Question:
add an object of type collection view then make a proper connection through collection inspector.
in .h file
'''
IBOutlet UICollectionView *myCollection;
'''
in viewdidload
'''
myCollection.delegate = self;
myCollection.dataSource = self;
'''
and the data source / delegate methods are :
'''
- (NSInteger)collectionView:(UICollectionView *)collectionView numberOfItemsInSection: (NSInteger)section
{
return 15;
}
// The cell that is returned must be retrieved from a call to - dequeueReusableCellWithReuseIdentifier:forIndexPath:
- (UICollectionViewCell *)collectionView:(UICollectionView *)collectionView cellForItemAtIndexPath:(NSIndexPath *)indexPath
{
UICollectionViewCell * cell = [collectionView dequeueReusableCellWithReuseIdentifier:@"CellID" forIndexPath:indexPath];
cell.backgroundColor=[UIColor greenColor];
return cell;
}
- (CGSize)collectionView:(UICollectionView *)collectionView layout: (UICollectionViewLayout*)collectionViewLayout sizeForItemAtIndexPath:(NSIndexPath * )indexPath
{
return CGSizeMake(100, 100);
}
-(void)collectionView:(UICollectionView *)collectionView didDeselectItemAtIndexPath: (NSIndexPath *)indexPath
{
}
'''
getting this error
'''
could not dequeue a view of kind: UICollectionElementKindCell with identifier CellID - must register a nib or a class for the identifier or connect a prototype cell in a storyboard'
'''
what should i do now... please help me to resolve it..
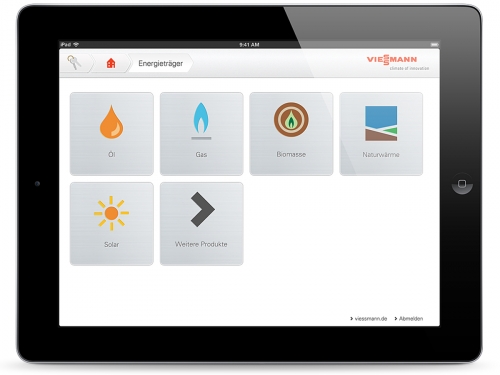
Answer: You can use 'UICollectionView' to show grid view in iOS.
For Example:
In HAViewController.h
'''
#import <UIKit/UIKit.h>
@interface HACollectionCell : UICollectionViewCell
@end
@interface HAViewController : UIViewController <UICollectionViewDataSource, UICollectionViewDelegate>
@end
'''
in HAViewController.m
'''
#import "HAViewController.h"
@implementation HACollectionCell
@end
@implementation HAViewController
- (void)viewDidLoad
{
[super viewDidLoad];
// Do any additional setup after loading the view, typically from a nib.
UICollectionViewFlowLayout *layout=[[UICollectionViewFlowLayout alloc] init];
UICollectionView * collectionView = [[UICollectionView alloc] initWithFrame:CGRectMake(0.0, 0.0, self.view.frame.size.width, self.view.frame.size.width) collectionViewLayout:layout];
collectionView.delegate = self;
collectionView.dataSource = self;
[collectionView registerClass:[HACollectionCell class] forCellWithReuseIdentifier:@"CellID"];
[self.view addSubview:collectionView];
collectionView = nil;
}
- (void)didReceiveMemoryWarning
{
[super didReceiveMemoryWarning];
// Dispose of any resources that can be recreated.
}
- (NSInteger)collectionView:(UICollectionView *)collectionView numberOfItemsInSection:(NSInteger)section
{
return 15;
}
// The cell that is returned must be retrieved from a call to -dequeueReusableCellWithReuseIdentifier:forIndexPath:
- (UICollectionViewCell *)collectionView:(UICollectionView *)collectionView cellForItemAtIndexPath:(NSIndexPath *)indexPath
{
UICollectionViewCell * cell = [collectionView dequeueReusableCellWithReuseIdentifier:@"CellID" forIndexPath:indexPath];
cell.backgroundColor=[UIColor greenColor];
return cell;
}
- (CGSize)collectionView:(UICollectionView *)collectionView layout:(UICollectionViewLayout*)collectionViewLayout sizeForItemAtIndexPath:(NSIndexPath *)indexPath
{
return CGSizeMake(100, 100);
}
-(void)collectionView:(UICollectionView *)collectionView didDeselectItemAtIndexPath:(NSIndexPath *)indexPath
{
}
@end
'''
Thanks!